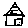
Label: house